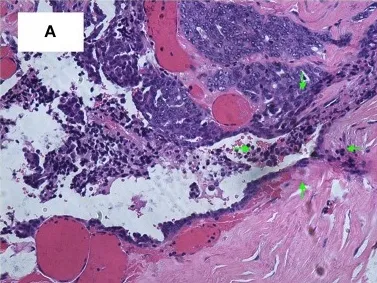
(A) High-grade serous carcinoma is contiguous with endometriosis, infiltrating throughout the sub-serosa. H&E, x200.
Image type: pathology (h&e)